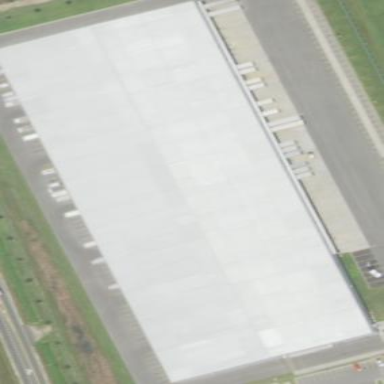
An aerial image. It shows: Warehouse.